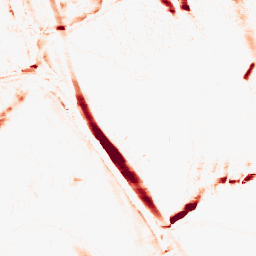
Category: morphological
Decomposition family: morphological_ellipse
Decomposition parameters: operation: opening
width: 5
height: 20
Upsampling method: sinc_hamming
Upsampling parameters: scale: 2
kernel_size: 4
Upsampling scale: 2